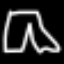
Label: pants